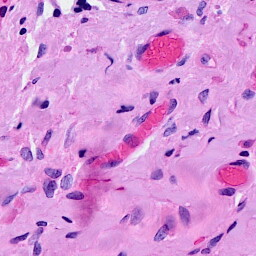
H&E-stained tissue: Breast